Aerial crown-view tile of a tropical tree (Barro Colorado Island, Panama), acquired 20250317:
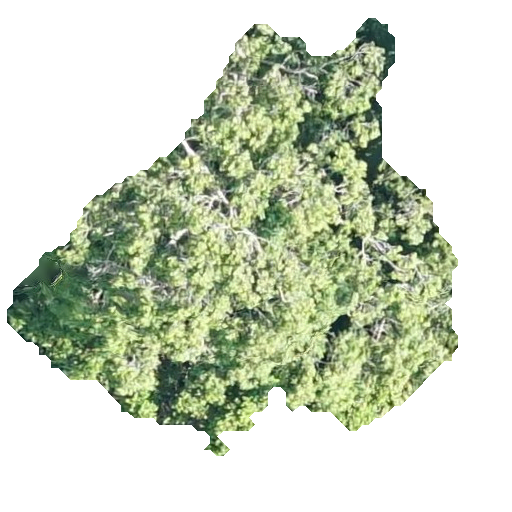
Species: Ocotea leptobotra
GBIF accepted scientific name: Ocotea leptobotra
Crown area: 172.144 m²